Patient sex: M
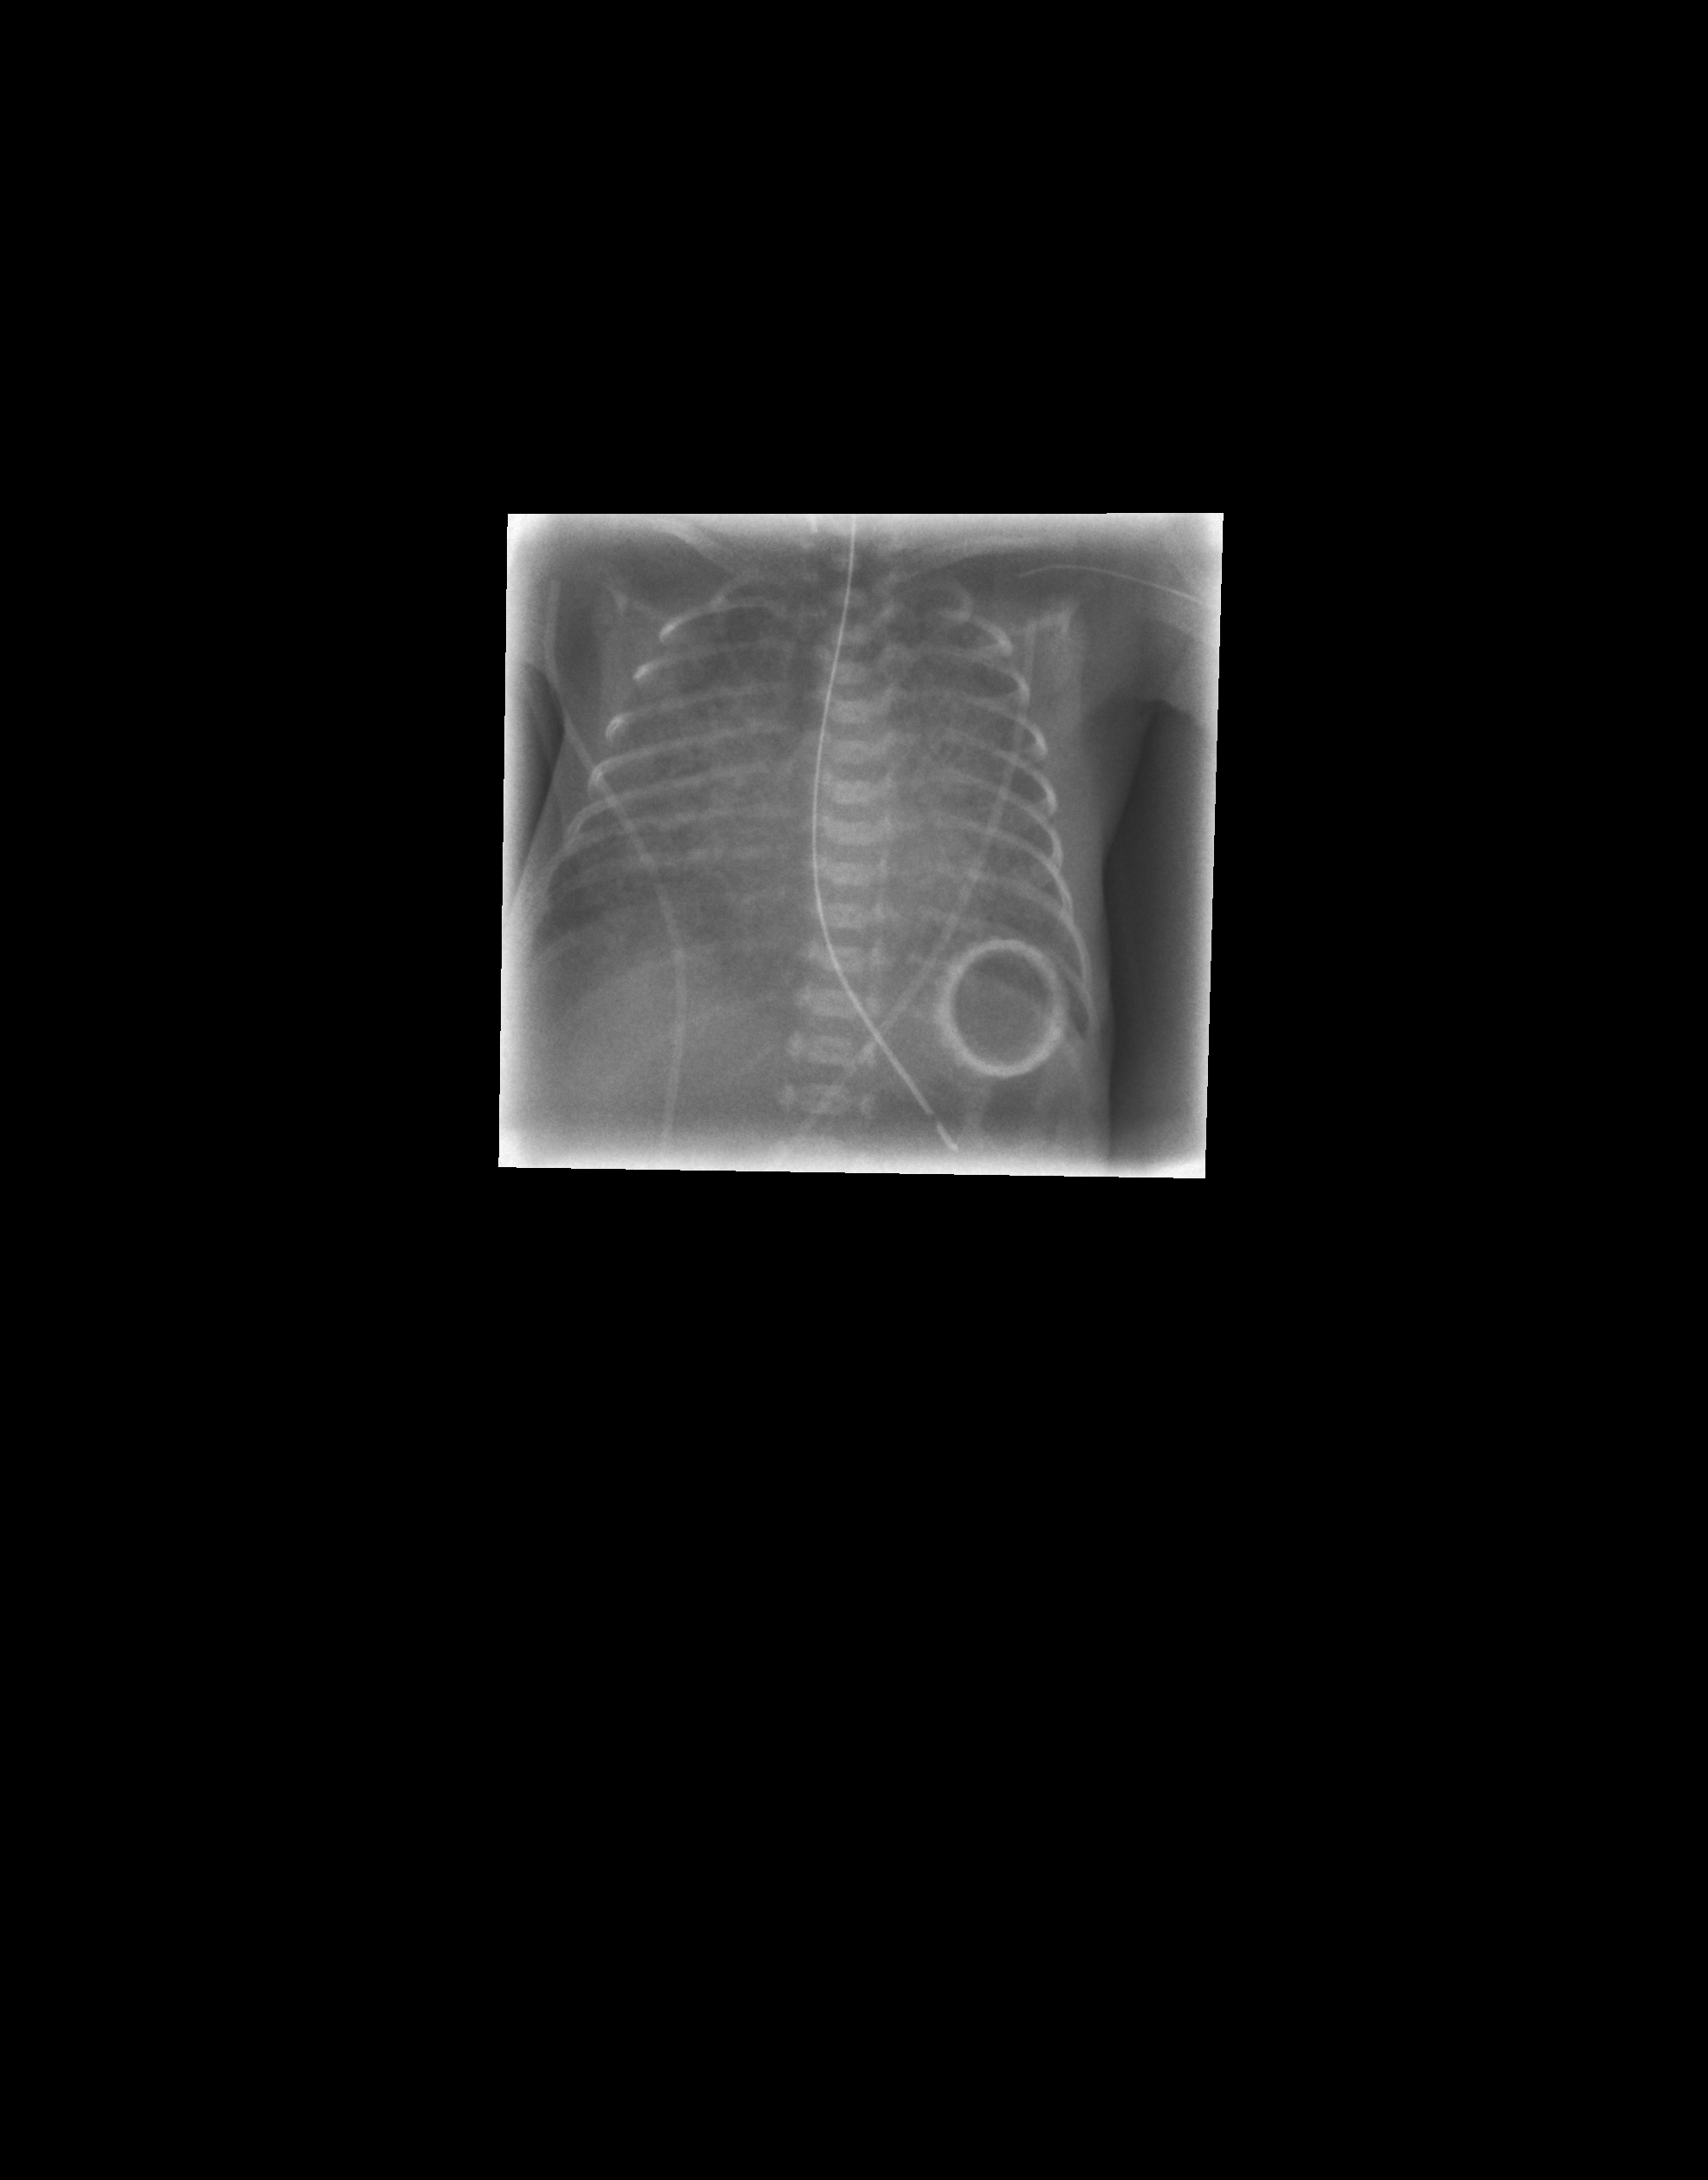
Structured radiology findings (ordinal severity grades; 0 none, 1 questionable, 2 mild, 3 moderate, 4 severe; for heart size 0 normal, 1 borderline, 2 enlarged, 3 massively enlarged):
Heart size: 0
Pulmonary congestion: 0
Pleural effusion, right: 0
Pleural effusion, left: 0
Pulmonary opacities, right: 2
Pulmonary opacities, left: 1
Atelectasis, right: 2
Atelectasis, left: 1